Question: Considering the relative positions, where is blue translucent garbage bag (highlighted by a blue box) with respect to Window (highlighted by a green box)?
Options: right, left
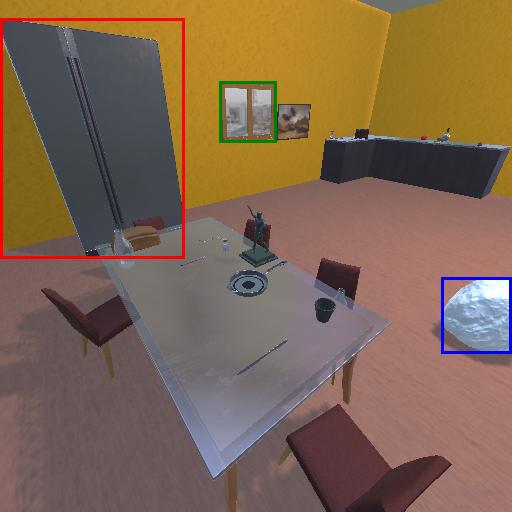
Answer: right